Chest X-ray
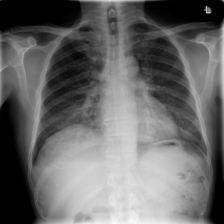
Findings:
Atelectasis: negative
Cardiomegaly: negative
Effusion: positive
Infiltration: negative
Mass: negative
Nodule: negative
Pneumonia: positive
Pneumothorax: negative
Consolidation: negative
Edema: negative
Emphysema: negative
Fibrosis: negative
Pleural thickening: negative
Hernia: negative